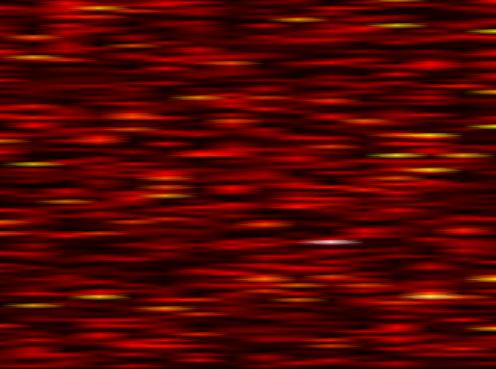
Label: OFDM